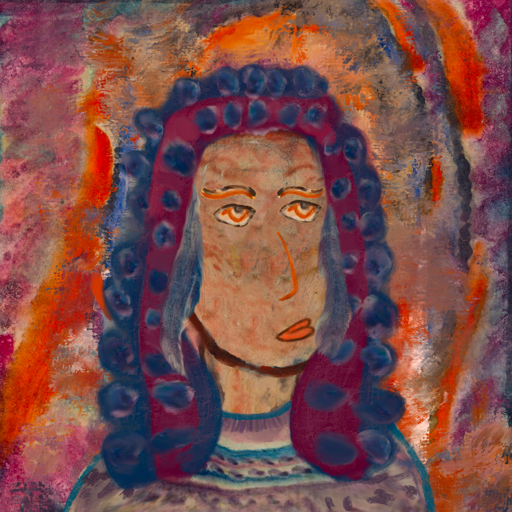
Background: Experience, Head And Neck Side: Orphan, Face Side: Experience, Bust: HillGirl, Hair Side: Hill_Girl, Head Accessory: Blank, Second Necklace: Blank, Necklace: Blank, Baby: Blank